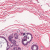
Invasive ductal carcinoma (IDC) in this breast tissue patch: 0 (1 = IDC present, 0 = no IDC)